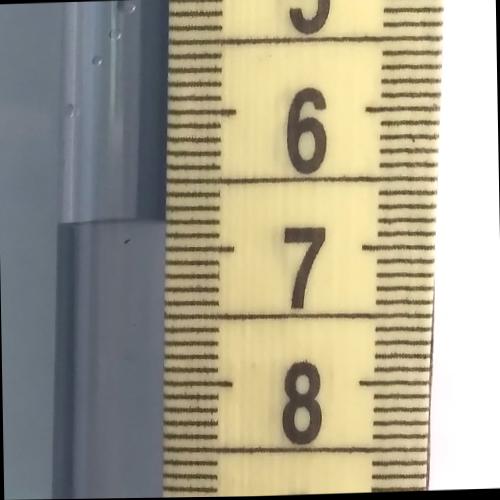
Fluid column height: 6.8 cm